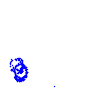
Particle: kaon